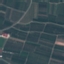
Land use / land cover: PermanentCrop